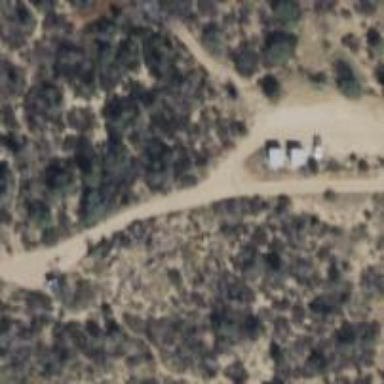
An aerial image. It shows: Driveway.